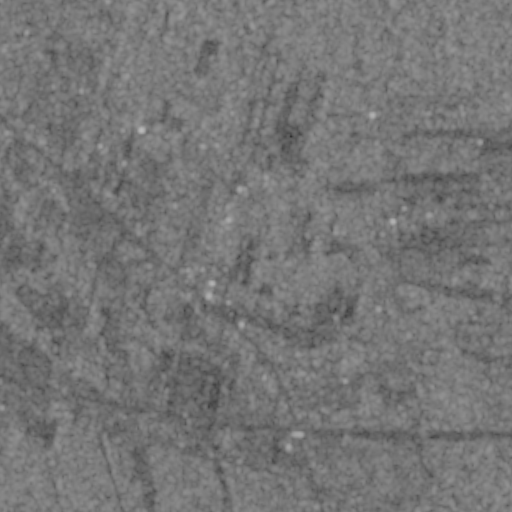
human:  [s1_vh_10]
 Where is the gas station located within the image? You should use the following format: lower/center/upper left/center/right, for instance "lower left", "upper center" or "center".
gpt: The gas station is located in the center of the image.
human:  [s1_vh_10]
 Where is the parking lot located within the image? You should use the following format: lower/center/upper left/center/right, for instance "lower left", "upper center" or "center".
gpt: The parking lot is located in the center of the image.
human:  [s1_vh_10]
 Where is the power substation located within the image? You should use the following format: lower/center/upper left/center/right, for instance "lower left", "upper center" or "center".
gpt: The power substation is located in the lower center of the image.
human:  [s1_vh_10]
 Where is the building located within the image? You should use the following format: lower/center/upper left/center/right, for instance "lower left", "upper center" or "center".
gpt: There is no building in the image.

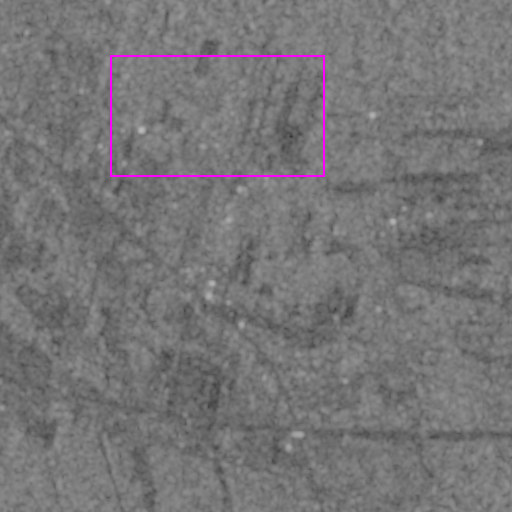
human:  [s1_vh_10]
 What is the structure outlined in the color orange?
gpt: There is no orange outline.
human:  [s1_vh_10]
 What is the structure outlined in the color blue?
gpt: There is no structure outlined in blue.